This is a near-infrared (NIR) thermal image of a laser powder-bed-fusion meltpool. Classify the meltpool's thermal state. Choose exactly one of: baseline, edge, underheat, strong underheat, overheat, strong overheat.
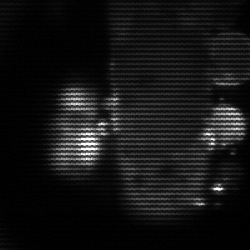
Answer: strong underheat